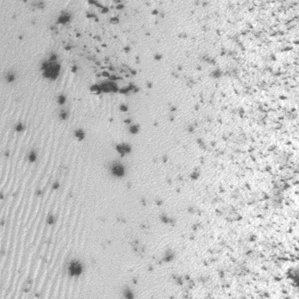
Label: frost